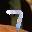
Label: 7